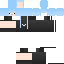
A female human skin with pale skin, wearing blonde long hair dressed in a blue tshirt and black pants, featuring a closed mouth.